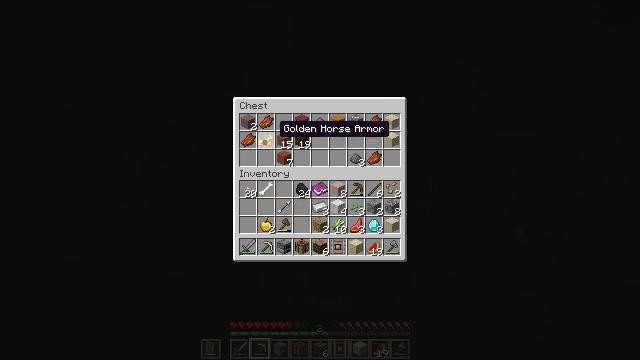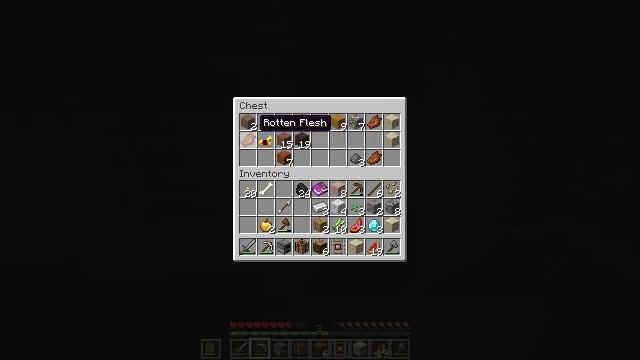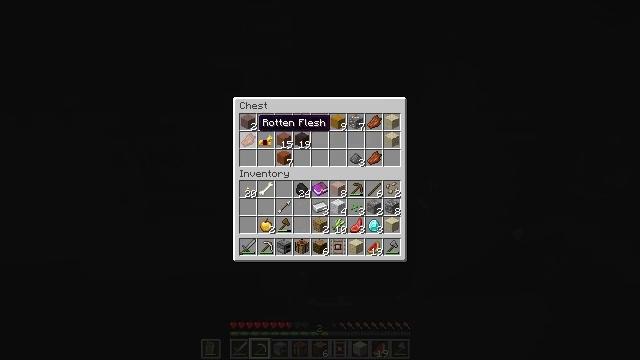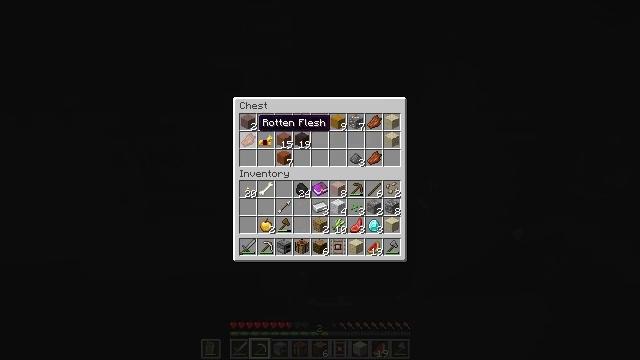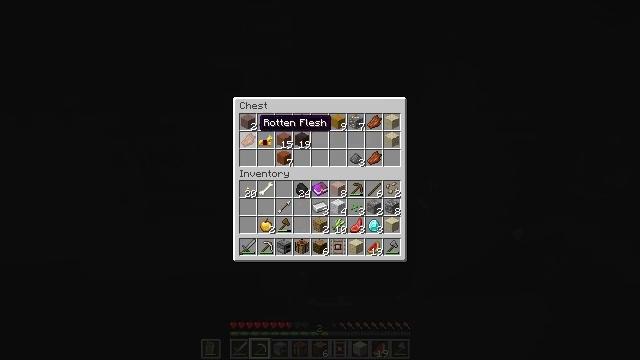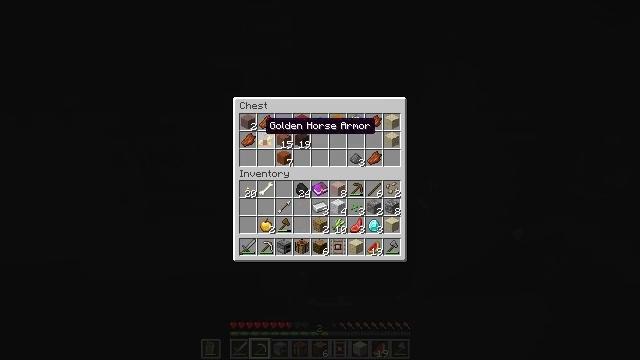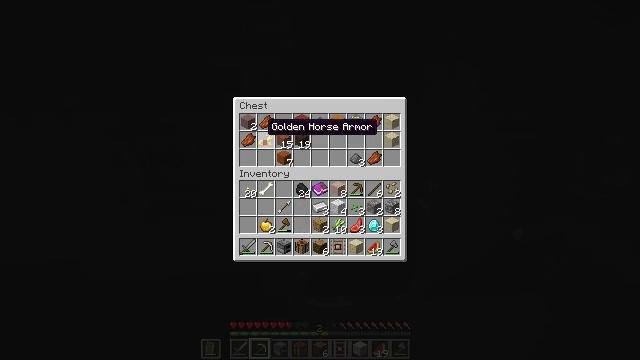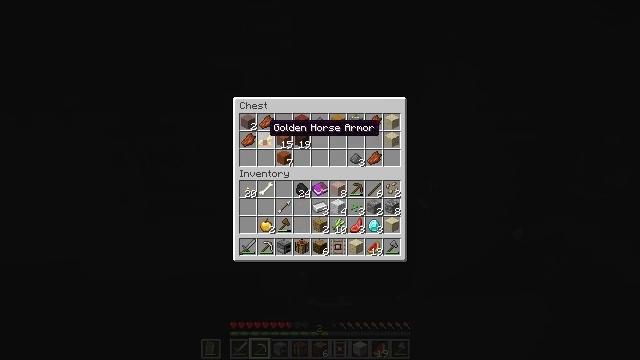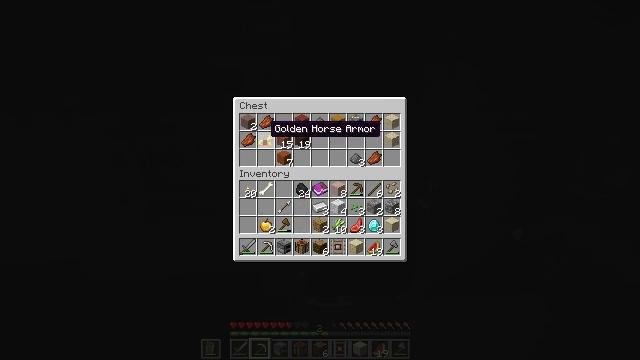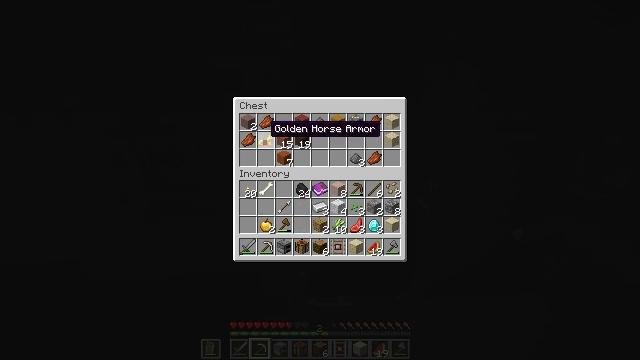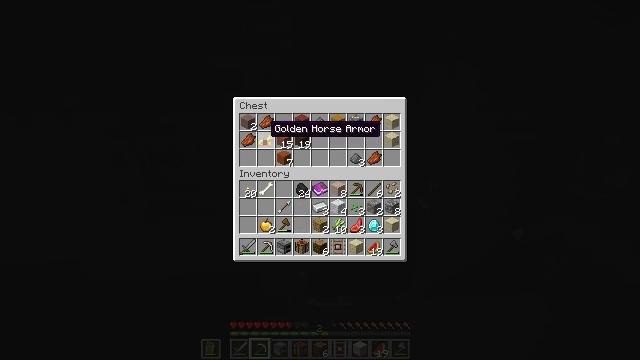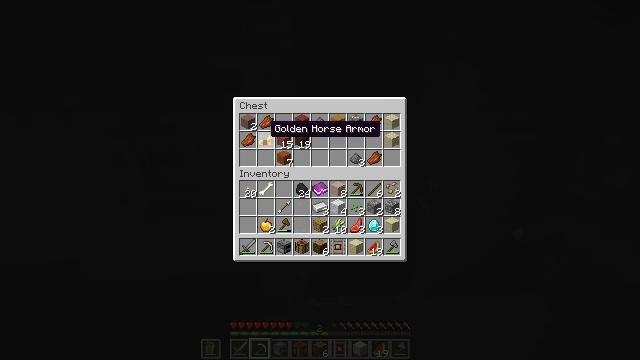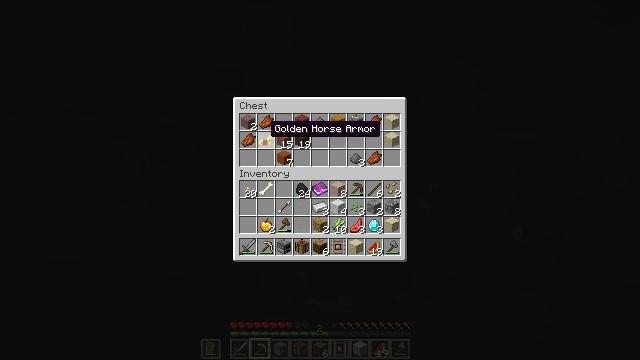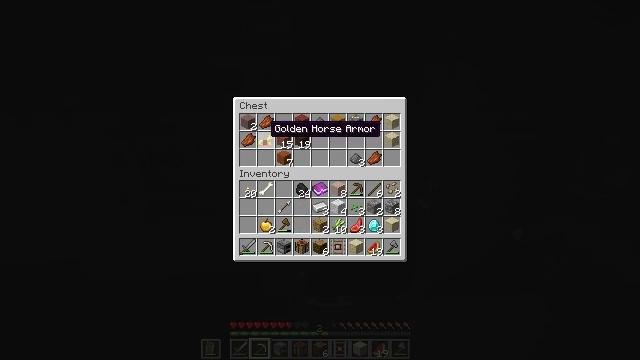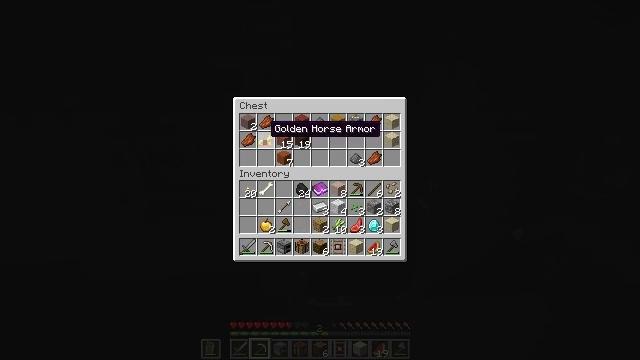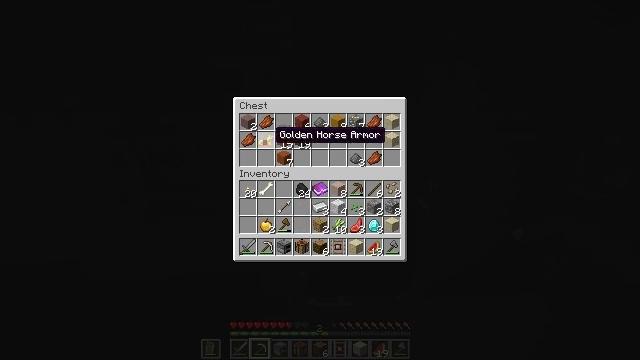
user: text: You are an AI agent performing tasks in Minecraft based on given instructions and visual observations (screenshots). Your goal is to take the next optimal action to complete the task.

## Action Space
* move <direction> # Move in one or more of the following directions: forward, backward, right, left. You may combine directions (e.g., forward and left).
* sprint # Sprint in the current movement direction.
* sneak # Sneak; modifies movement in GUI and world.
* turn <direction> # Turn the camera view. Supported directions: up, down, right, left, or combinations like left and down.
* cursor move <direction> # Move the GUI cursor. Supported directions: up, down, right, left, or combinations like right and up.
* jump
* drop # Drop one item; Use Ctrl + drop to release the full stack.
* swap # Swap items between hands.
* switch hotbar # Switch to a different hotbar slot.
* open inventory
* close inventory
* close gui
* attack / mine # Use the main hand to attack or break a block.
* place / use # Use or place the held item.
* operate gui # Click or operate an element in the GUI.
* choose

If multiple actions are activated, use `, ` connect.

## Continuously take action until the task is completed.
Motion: motion action
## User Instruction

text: Collect cut sandstone by mining it.
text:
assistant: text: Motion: sneak, cursor move left
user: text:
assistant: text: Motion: sneak
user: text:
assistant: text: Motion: sneak
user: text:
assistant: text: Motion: sneak
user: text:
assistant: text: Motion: sneak
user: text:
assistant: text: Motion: sneak
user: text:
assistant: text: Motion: sneak
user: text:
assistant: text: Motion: sneak
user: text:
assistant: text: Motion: sneak
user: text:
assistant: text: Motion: sneak
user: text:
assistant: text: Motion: sneak
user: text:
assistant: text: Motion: sneak
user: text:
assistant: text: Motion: sneak
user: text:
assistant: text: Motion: sneak
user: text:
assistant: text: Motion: sneak
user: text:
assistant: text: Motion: sneak, cursor move right and down
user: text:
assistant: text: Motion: sneak, cursor move right and down
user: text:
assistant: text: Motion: sneak, cursor move right and down
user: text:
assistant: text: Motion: sneak, cursor move right and down
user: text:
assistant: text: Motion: sneak
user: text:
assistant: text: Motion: sneak
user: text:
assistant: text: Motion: sneak
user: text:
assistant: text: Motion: sneak
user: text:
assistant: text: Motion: sneak
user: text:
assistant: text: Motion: sneak
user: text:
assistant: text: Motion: sneak
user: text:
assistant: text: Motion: sneak
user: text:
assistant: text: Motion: sneak
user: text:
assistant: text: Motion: sneak
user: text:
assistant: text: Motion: sneak